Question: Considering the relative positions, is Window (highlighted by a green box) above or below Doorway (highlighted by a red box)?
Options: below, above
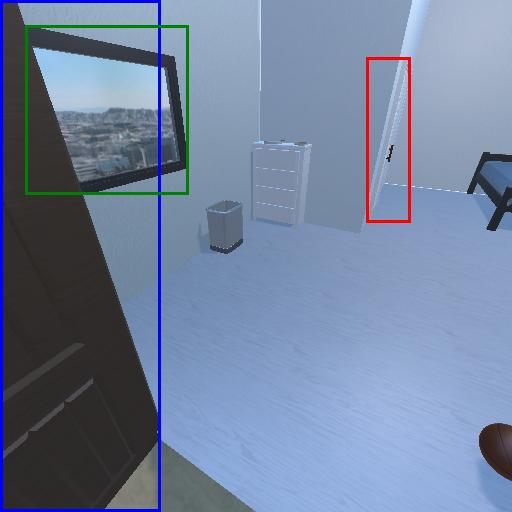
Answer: below